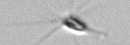
Label: Calciopappus